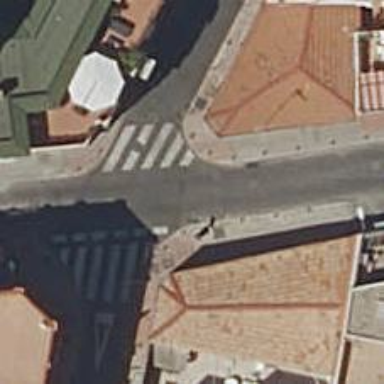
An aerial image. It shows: Unmarked crossing on the road.